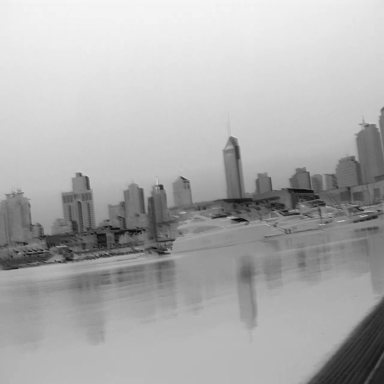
There are three canoes in the infrared image.